Question: This is very strange. An MVC View refuses to recognize the System.Speech namespace. What's the deal? And is there a work around for this? I have a ViewModel that has the VoiceAge and VoiceGender enum properties from this namespace, but the MVC view isn't playing ball.
1. Create a new MVC 3 project
2. Add the "System.Speech" reference
3. Try to navigate to the System.Speech namespace in the view
In the Controller it's no problem:
'''
using System.Speech.Synthesis;
using System.Web.Mvc;
namespace MvcApplication6.Controllers
{
public class HomeController : Controller
{
public ActionResult Index()
{
VoiceAge voiceAge = VoiceAge.Adult;
return View();
}
}
}
'''
The View, not so much:

I've even added the namespace to the web.config, no luck:
'''
<pages>
<namespaces>
<add namespace="System.Speech.Synthesis" />
'''
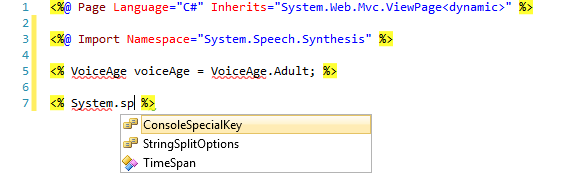
Answer: Make sure that the 'System.Speech' assembly is present in the '<assemblies>' section of your web.config:
'''
<assemblies>
<add assembly="System.Web.Abstractions, Version=4.0.0.0, Culture=neutral, PublicKeyToken=31BF3856AD364E35" />
<add assembly="System.Web.Helpers, Version=1.0.0.0, Culture=neutral, PublicKeyToken=31BF3856AD364E35" />
<add assembly="System.Web.Routing, Version=4.0.0.0, Culture=neutral, PublicKeyToken=31BF3856AD364E35" />
<add assembly="System.Web.Mvc, Version=3.0.0.0, Culture=neutral, PublicKeyToken=31BF3856AD364E35" />
<add assembly="System.Web.WebPages, Version=1.0.0.0, Culture=neutral, PublicKeyToken=31BF3856AD364E35" />
<add assembly="System.Speech, Version=4.0.0.0, Culture=neutral, PublicKeyToken=31BF3856AD364E35" />
</assemblies>
'''
Once it is added there make sure you recompile, close and re-open the .aspx view and then, normally, it should work.